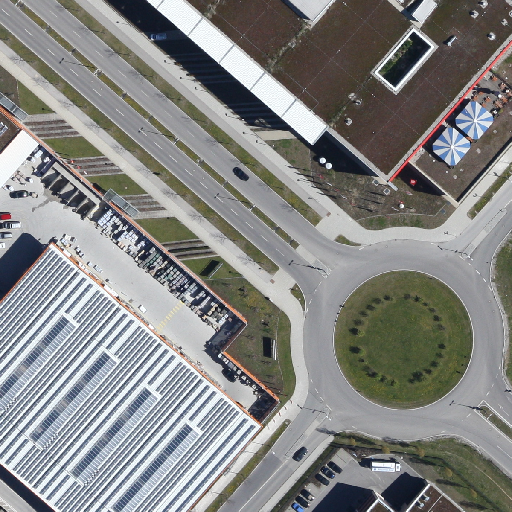
Referring expression: sidewalk